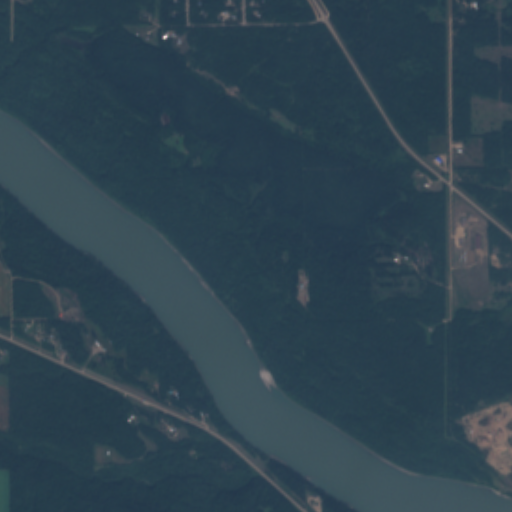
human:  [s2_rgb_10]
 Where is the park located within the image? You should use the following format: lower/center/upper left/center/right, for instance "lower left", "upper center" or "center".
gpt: The park is located in the center right of the image.
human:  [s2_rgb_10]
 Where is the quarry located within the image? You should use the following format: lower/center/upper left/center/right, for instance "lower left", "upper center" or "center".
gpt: The quarry is located in the lower right of the image.
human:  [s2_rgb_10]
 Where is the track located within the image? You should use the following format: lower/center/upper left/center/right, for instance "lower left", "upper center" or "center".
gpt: The track is located in the center right of the image.
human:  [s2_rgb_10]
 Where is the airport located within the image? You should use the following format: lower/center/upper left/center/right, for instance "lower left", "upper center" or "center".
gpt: There is no airport in the image.